What has changed from the first image to the second?
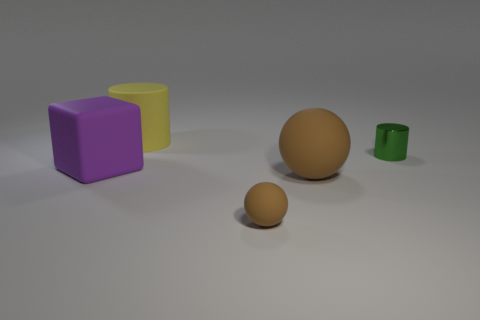
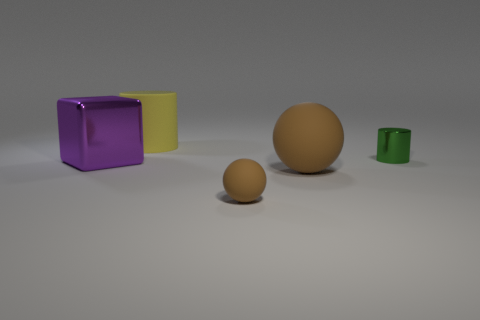
the matte cube changed to metal
the purple block changed to shiny
the rubber block changed to metallic
the purple matte block changed to metal
the large purple rubber block that is to the left of the matte cylinder became metallic
the purple matte object changed to shiny
the big purple rubber cube that is on the left side of the yellow object changed to shiny
the big purple rubber block to the left of the big yellow cylinder turned metal
the large purple matte block that is left of the yellow cylinder turned metallic